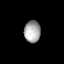
Tissue: skin
Cell type: Endothelial cells
Senescence score: 0.2611
Nuclear area (px): 343
Mean DAPI intensity: 168.44